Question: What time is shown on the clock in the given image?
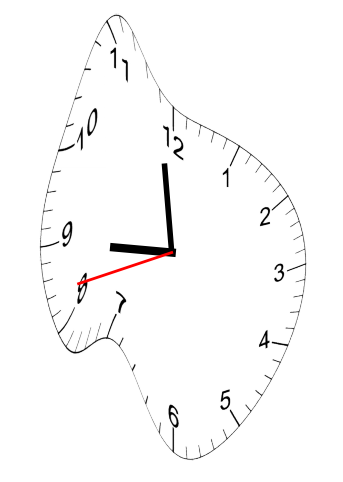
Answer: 08:58:42